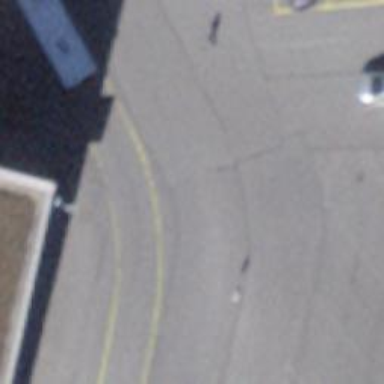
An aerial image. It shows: Asphalt parking aisle road.